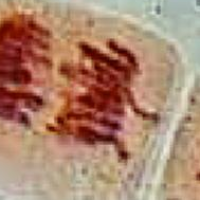
Label: anaphase